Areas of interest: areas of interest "China Institute of Architectural Design & Research Group, Urban Construction Research Institute."
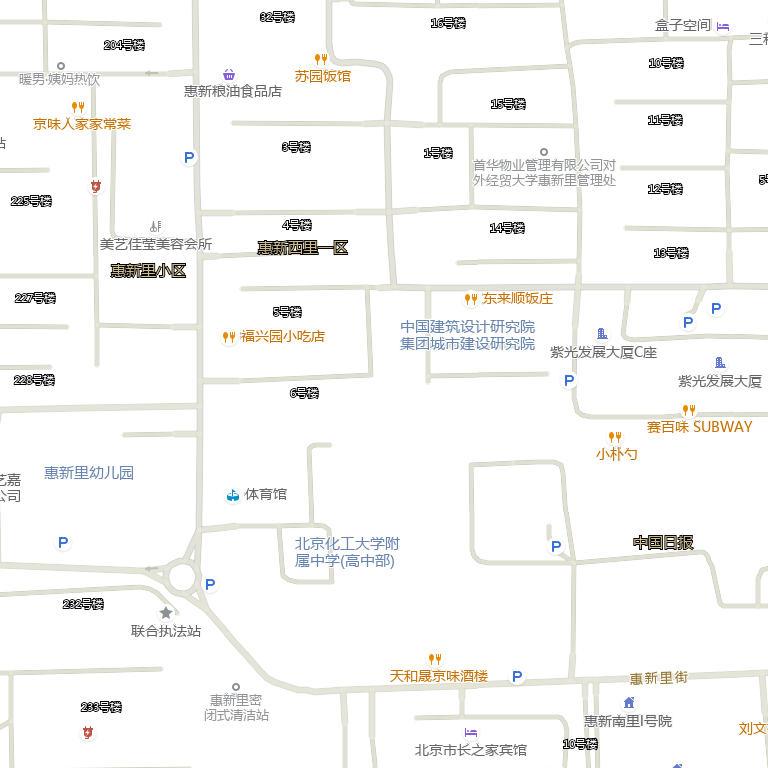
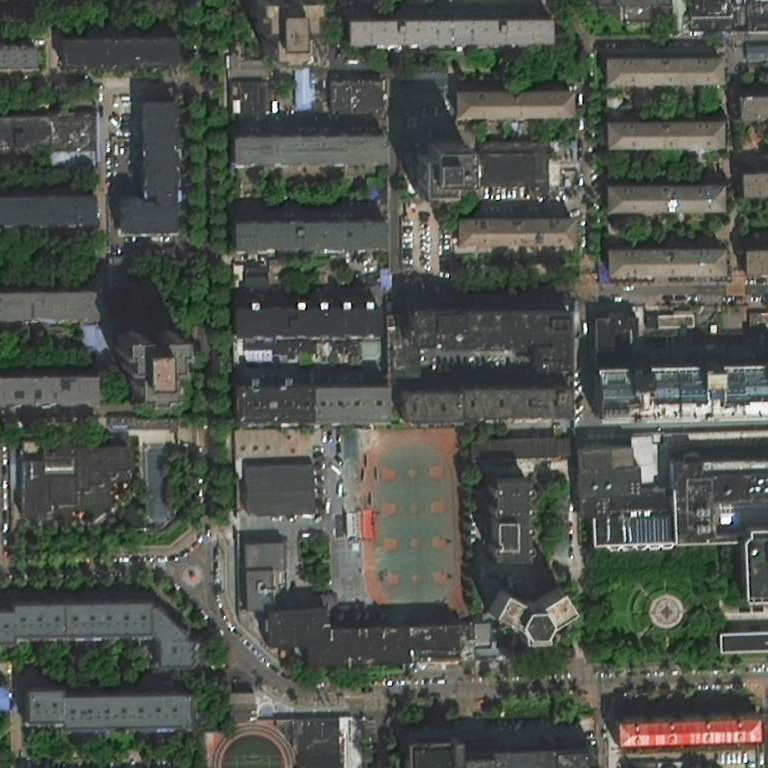